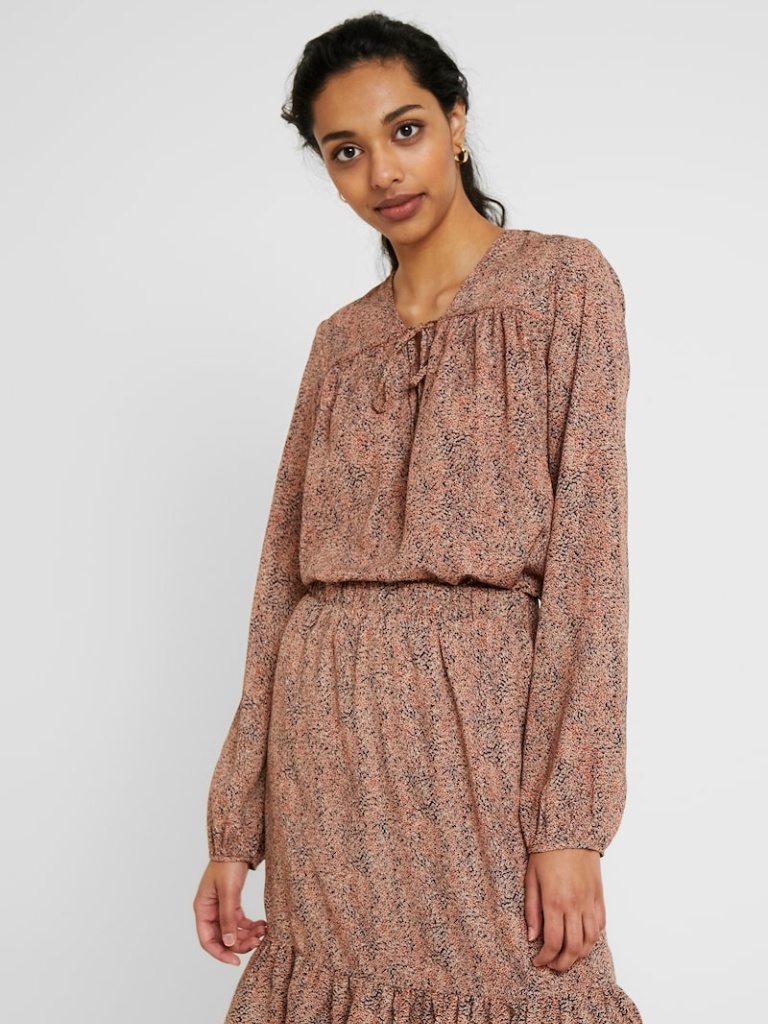
chiffon relaxed a long-sleeved with the sleeves down hip length Fully Tucked in tie blouse